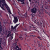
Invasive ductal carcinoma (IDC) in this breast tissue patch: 1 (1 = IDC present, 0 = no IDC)